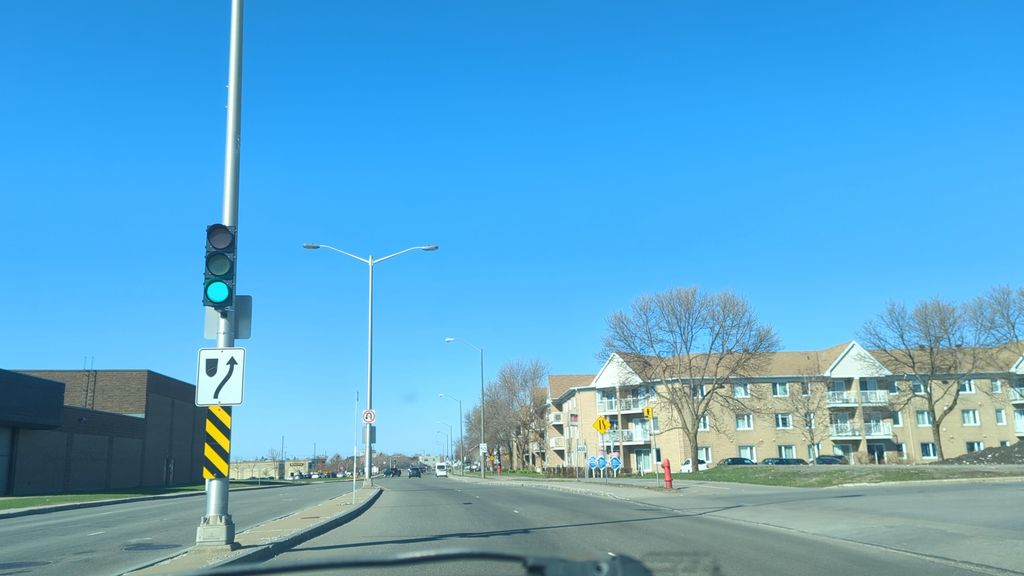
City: quebec_city